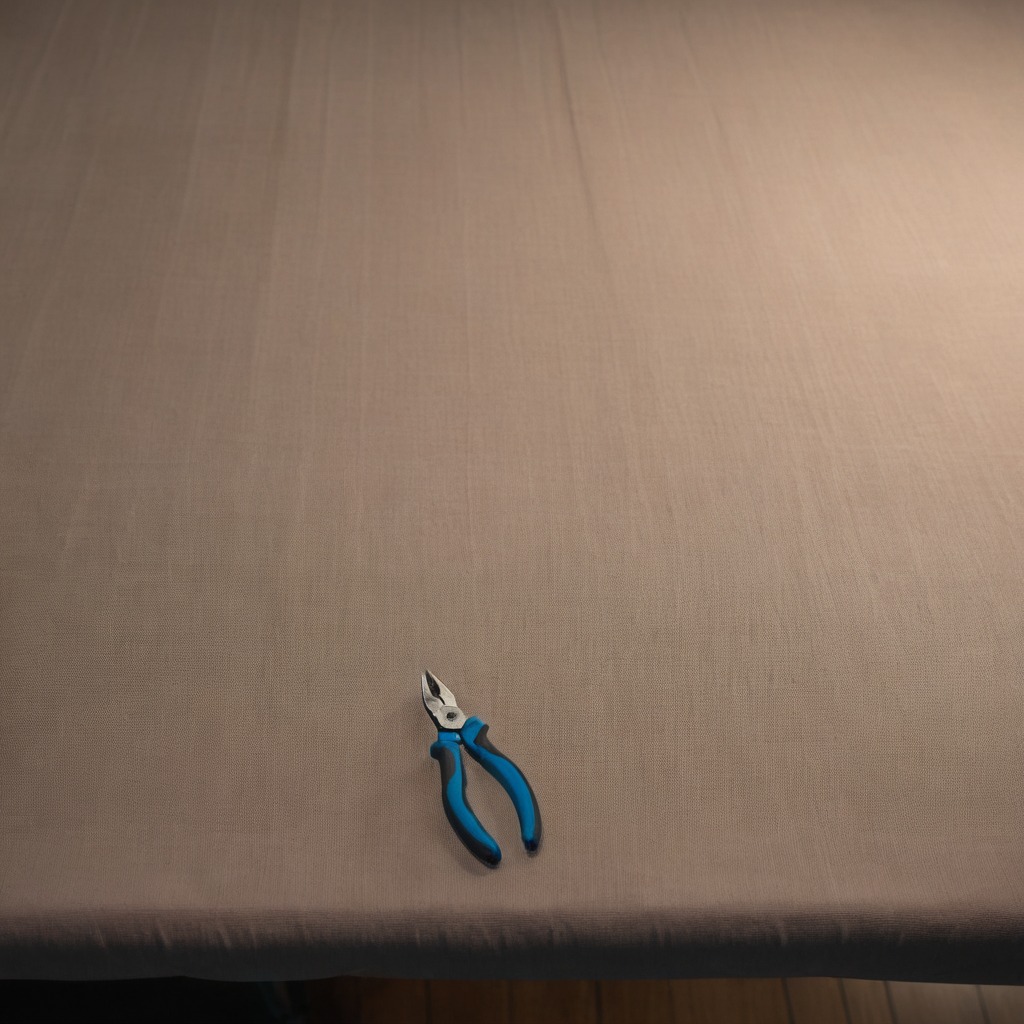
A plier lying on a wooden table inside a workshop at night.